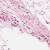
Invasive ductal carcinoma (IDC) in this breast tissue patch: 0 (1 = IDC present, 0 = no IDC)